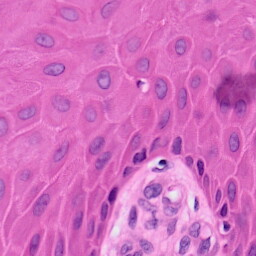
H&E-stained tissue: Skin